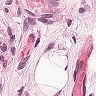
Metastatic tissue present: yes